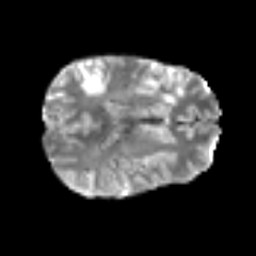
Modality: T2w
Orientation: axial
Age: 56
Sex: male
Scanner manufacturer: siemens
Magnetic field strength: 3 T
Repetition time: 6.1 s
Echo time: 0.101 s